Field crop: maize
Growth stage: 1
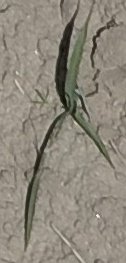
Species: sorghum